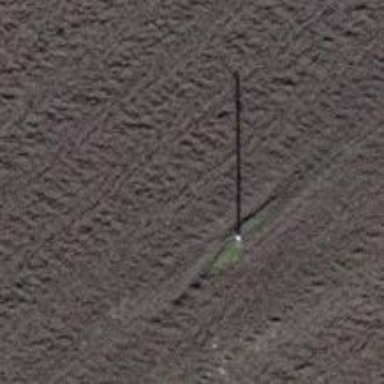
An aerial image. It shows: Power pole.